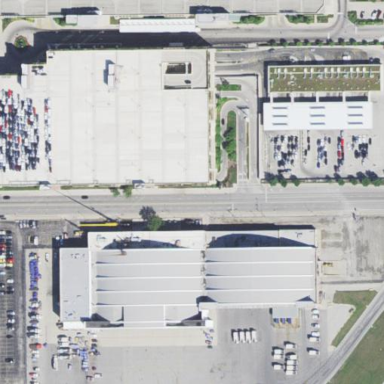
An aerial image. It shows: Multi-storey garage used for parking.